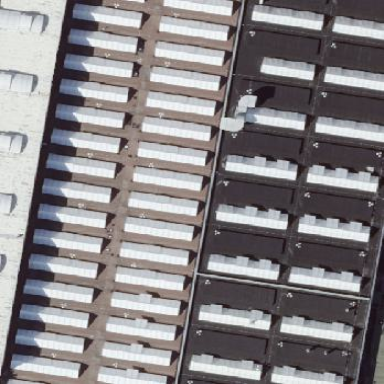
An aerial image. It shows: Industrial building.